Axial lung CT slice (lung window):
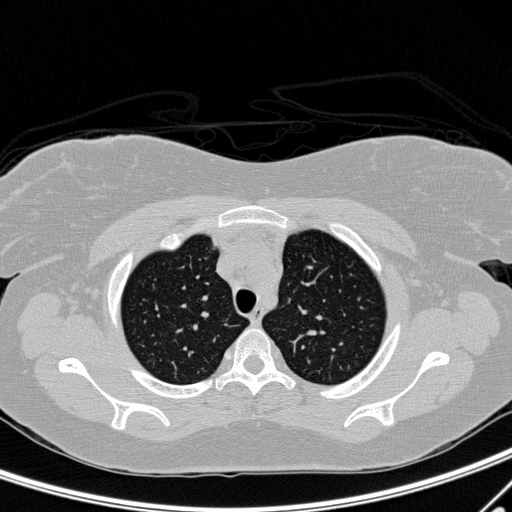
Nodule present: no